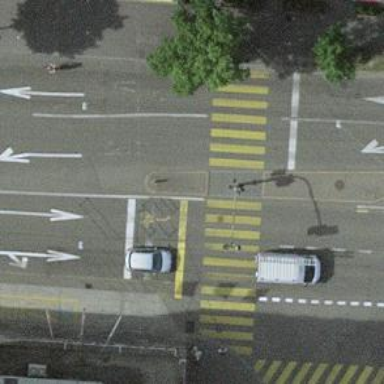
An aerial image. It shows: Kerb serving as barrier.